Question:
Hi;
I have a sheet which has 4 columns ;
Column A and C have product numbers
Column B and D are for detail of the products.
What i'm trying to do is ; If a number in column A match with a number in column C then i want to take the value (product details) of B to column E. but if the number repeats then at second row and match again with that number in column C then i want to that the new value to column F.
It's a really particular problem for us. We are trying to create a new sql database for our new web page and we have to convert all data like this.
I tried it with =vlookup formula in Excel but it didn't work. i think this problem can solve only with macros. (If i'm not wrong...)
PS_ Please check the image, it's even hard to explain in my mother language.
Thanks
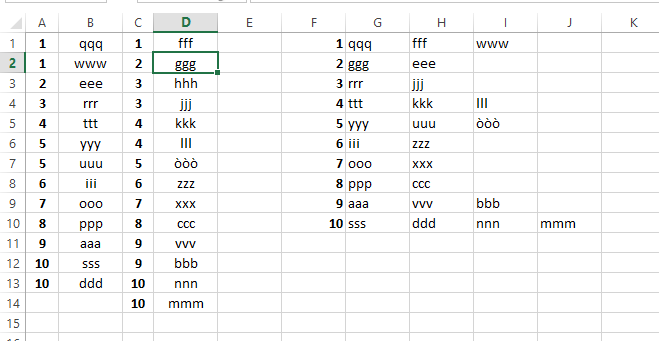
Answer: If you have less than 2000-3000 rows of data, this can be accomplished with some . If you have much more than that, a VBA solution would be better suited. These array formulas eat up calculation load exponentially as the ranges they refer to grow larger. At some point it simply isn't worth waiting for and a VBA solution would be better.

The in is,
'''
=IF(LEN(F1), IFERROR(INDEX(A$1:A$999, MATCH(0, IF(LEN(A$1:A$999), COUNTIF(F$1:F1, A$1:A$999&""), 1), 0)), IFERROR(INDEX(C$1:C$999, MATCH(0, IF(LEN(C$1:C$999), COUNTIF(F$1:F1, C$1:C$999&""), 1), 0)), "")), "")
'''
Note that this a header column label in F1. It be put into F1. Array formulas need to be finalized with ++. Once entered correctly, fill down to pick up a unique list of all the part numbers from columns A and C.
The in G2 is,
'''
=IF(LEN($F2), IFERROR(INDEX($B$1:$B$999, MATCH(0, IF($A$1:$A$999=$F2, COUNTIF($F2:F2, $B$1:$B$999&""), 1), 0)), IFERROR(INDEX($D$1:$D$999, MATCH(0, IF($C$1:$C$999=$F2, COUNTIF($F2:F2, $D$1:$D$999&""), 1), 0)), "")), "")
'''
This also requires finalizing with ++. Once entered correctly, fill right several columns and then fill all of the formula down to match the entries retrieved in column F.
I've left those formulas to cover 999 rows. You may need to adjust those upwards if your needs exceed that range. A search for and replace with can quickly accomplish that.
That is all there is to it. Make sure you leave a few rows at the bottom in case another file has more rows and a few columns to the right for teh same reason.